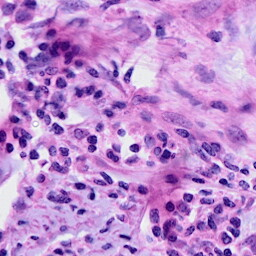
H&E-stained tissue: Cervix